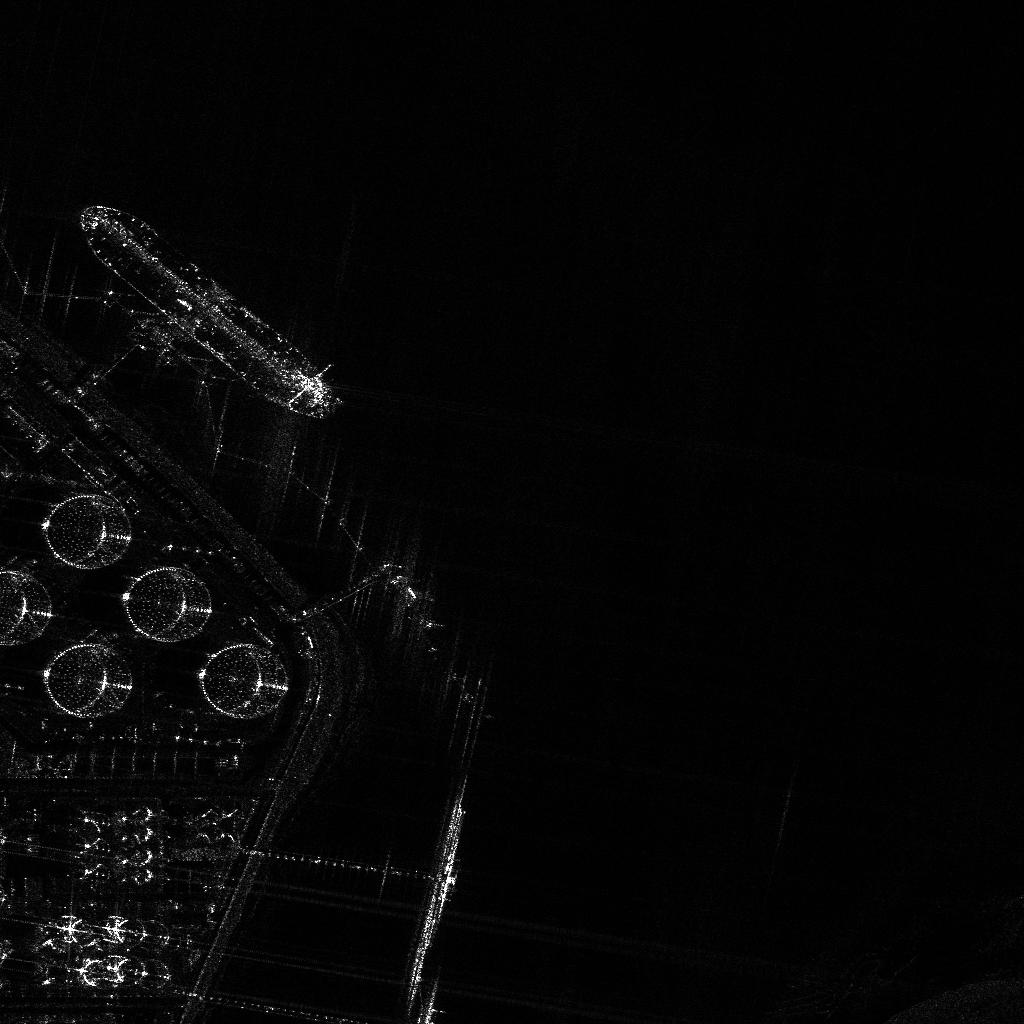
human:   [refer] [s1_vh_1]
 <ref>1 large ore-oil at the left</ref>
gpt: <box>[[4, 25, 35, 34, 40]]</box>